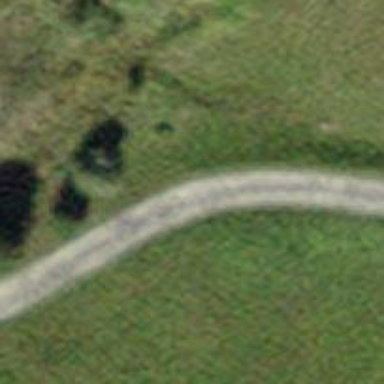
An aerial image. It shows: Unpaved residential road.